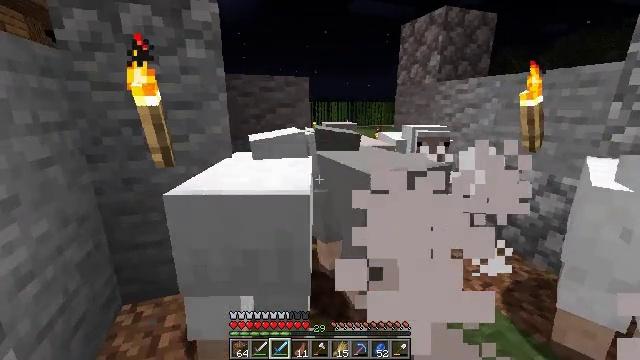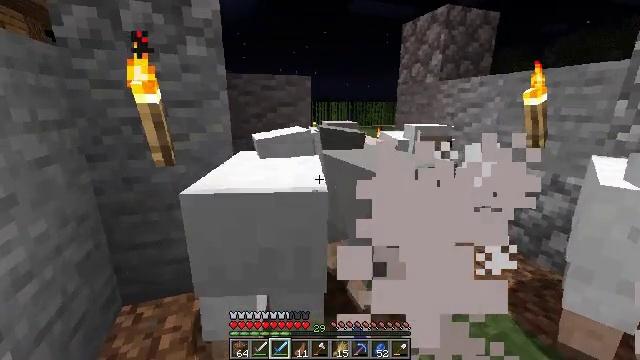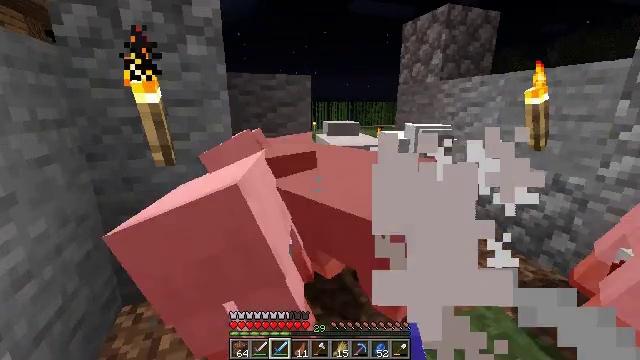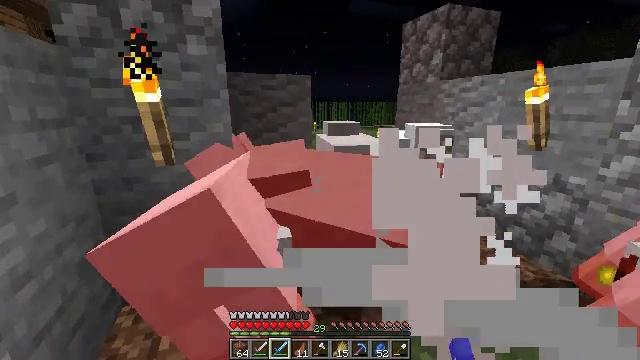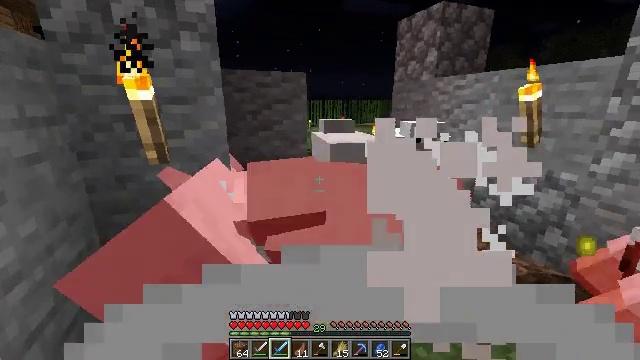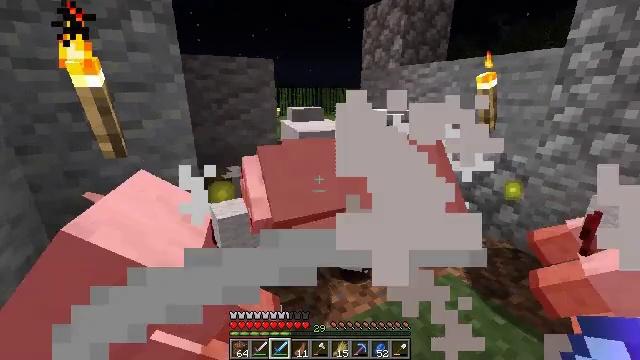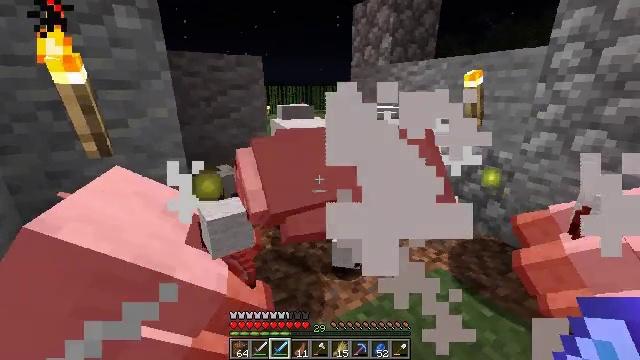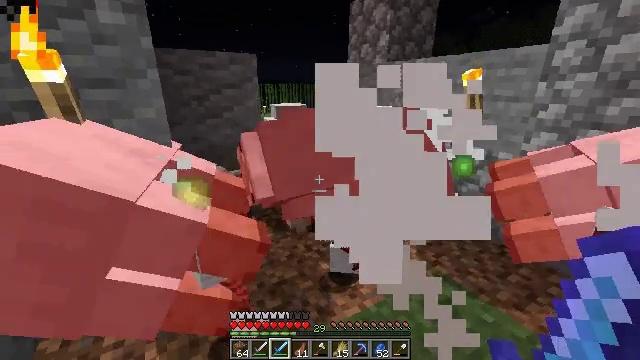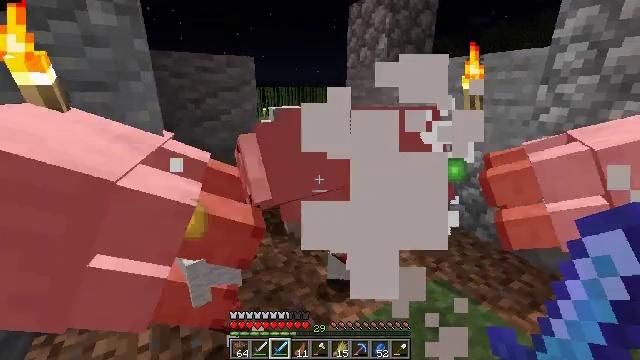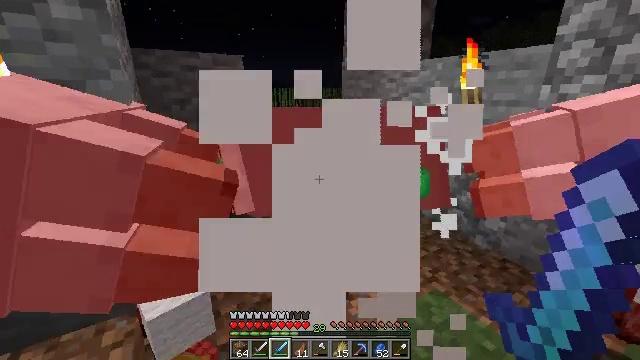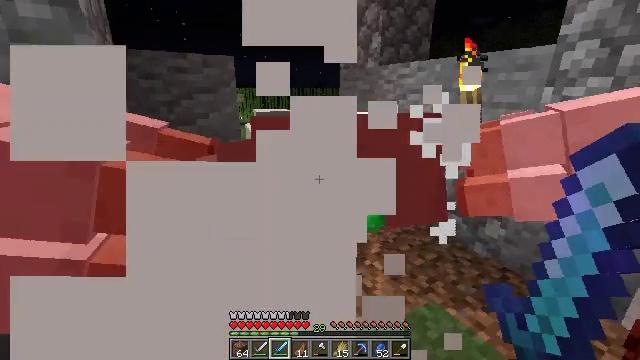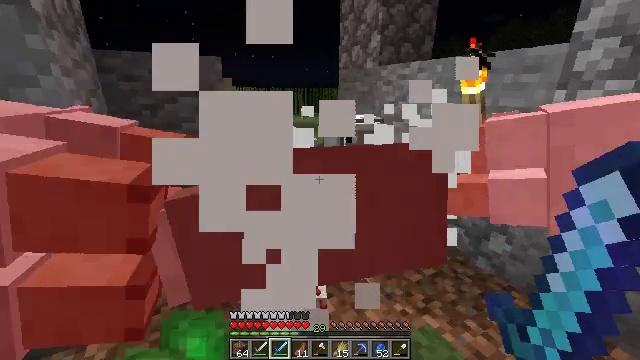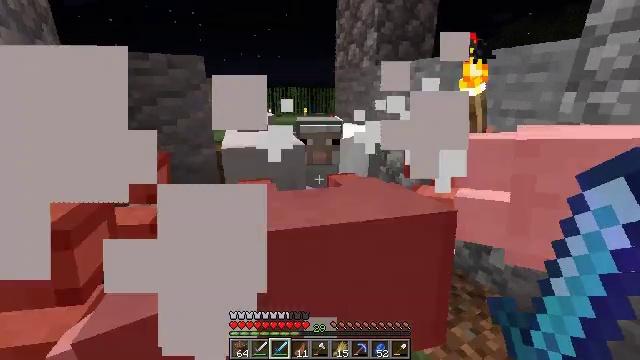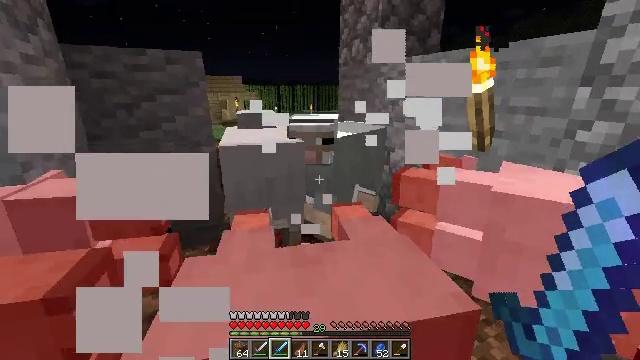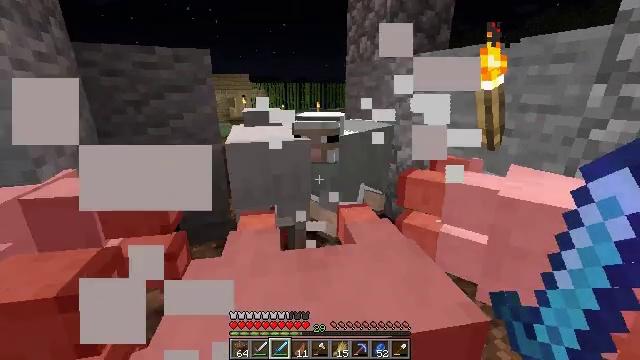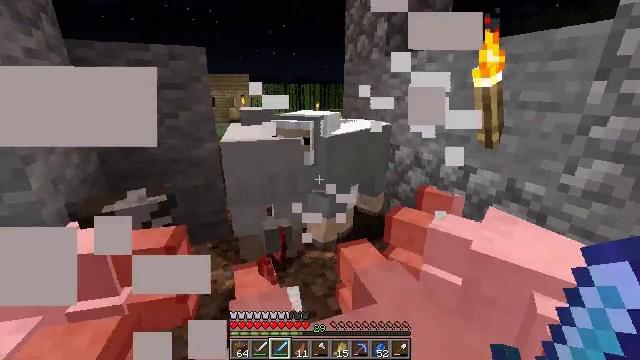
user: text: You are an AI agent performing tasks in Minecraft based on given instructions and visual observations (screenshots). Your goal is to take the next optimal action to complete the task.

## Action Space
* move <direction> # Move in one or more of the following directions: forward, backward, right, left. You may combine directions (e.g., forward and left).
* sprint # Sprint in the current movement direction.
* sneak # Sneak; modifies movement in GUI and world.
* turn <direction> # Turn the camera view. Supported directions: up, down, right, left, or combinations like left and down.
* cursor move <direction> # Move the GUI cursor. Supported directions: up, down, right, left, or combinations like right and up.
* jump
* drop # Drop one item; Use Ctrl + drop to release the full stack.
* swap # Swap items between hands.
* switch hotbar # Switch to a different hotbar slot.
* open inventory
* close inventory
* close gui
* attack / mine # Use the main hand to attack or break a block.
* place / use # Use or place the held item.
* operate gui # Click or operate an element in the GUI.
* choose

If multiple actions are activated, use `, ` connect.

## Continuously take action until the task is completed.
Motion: motion action
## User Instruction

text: Kill mobs.
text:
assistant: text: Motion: no_op
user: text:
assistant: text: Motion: no_op
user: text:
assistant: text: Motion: no_op
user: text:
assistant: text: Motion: turn right
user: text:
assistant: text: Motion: turn right and down
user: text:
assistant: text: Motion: turn right
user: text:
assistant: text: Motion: move forward
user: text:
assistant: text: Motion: move forward and move right
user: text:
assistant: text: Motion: move forward and move right
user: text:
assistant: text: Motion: move forward and move right
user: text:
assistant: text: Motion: move forward and move right, turn left
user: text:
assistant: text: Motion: turn left
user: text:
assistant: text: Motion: turn left
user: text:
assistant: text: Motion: turn left
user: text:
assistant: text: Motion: attack / mine
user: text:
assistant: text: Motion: attack / mine
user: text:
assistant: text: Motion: attack / mine
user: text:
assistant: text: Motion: attack / mine
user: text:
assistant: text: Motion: no_op
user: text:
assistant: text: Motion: no_op
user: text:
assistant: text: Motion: no_op
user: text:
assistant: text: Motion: no_op
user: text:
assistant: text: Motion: no_op
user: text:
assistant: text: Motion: no_op
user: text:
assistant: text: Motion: turn left
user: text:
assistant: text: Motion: turn left and up
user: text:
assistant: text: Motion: move forward and move right
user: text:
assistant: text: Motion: move forward and move right
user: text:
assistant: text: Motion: move forward and move right
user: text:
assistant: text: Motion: move forward